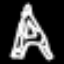
Label: The Eiffel Tower